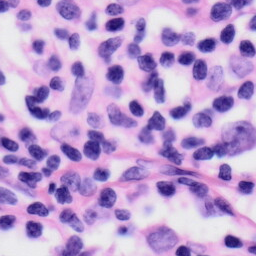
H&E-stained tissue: Skin